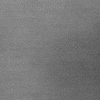
Atmospheric dust classification: dusty